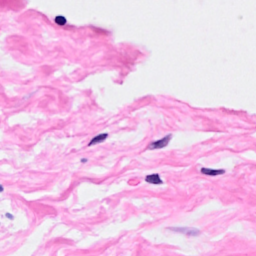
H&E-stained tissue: Breast